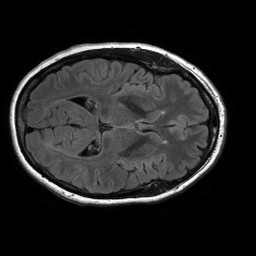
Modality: FLAIR
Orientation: axial
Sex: female
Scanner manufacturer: philips
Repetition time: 11 s
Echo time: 0.125 s